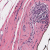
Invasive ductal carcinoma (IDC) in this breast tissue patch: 0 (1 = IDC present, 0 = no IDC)